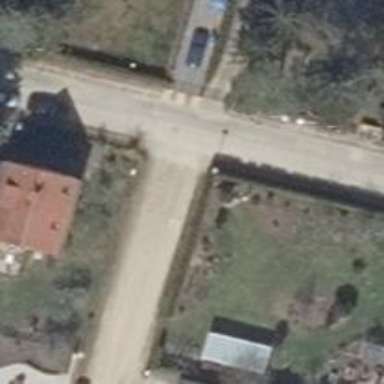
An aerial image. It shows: Driveway leading to service road.